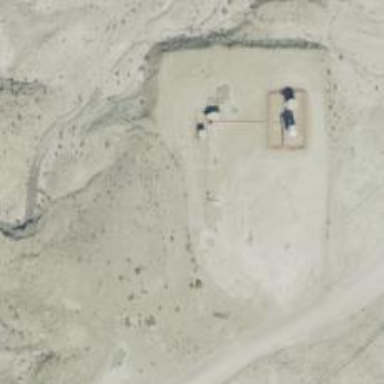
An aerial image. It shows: Petroleum well.